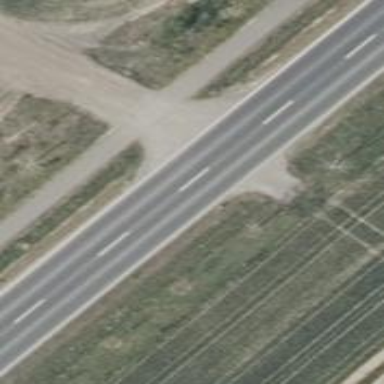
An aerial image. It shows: Secondary road with asphalt surface and lane markings.